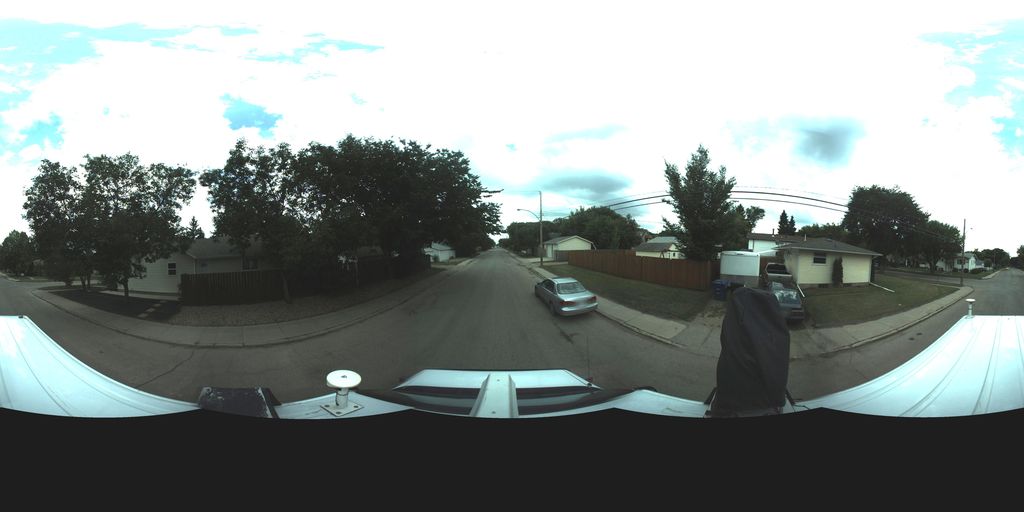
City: saskatoon